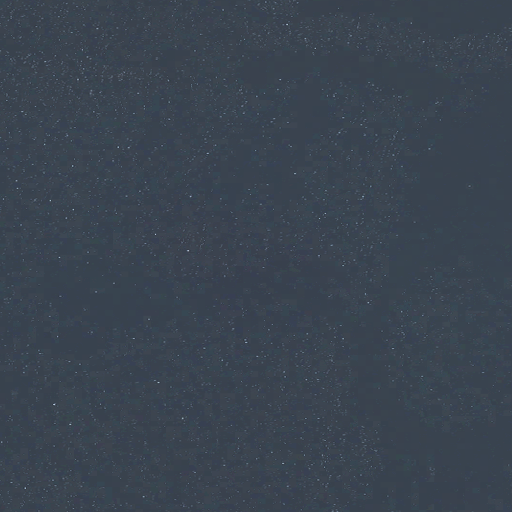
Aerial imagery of bar in Maine named Bunker Ledge containing only open water